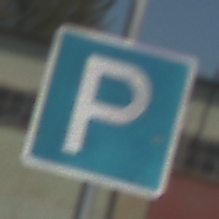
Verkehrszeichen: Parken
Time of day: Midday
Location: Outdoor (Suburban)
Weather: PartlyCloudy
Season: NotSpecified
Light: Natural